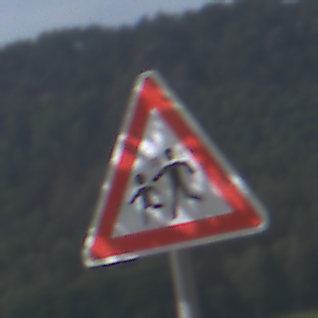
Verkehrszeichen: KinderRechts
Umgebung: Outdoor, Nature
Tageszeit: SunriseSunset
Wetter: PartlyCloudy
Licht: Natural
Jahreszeit: NotSpecified
Kontrast: MediumContrast